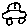
Label: car